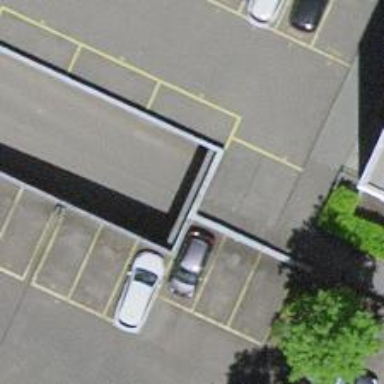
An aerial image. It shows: Parking entrance.